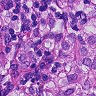
Metastatic tissue present: yes